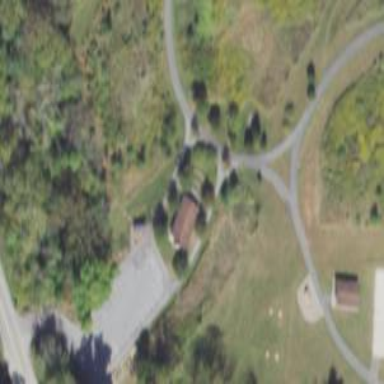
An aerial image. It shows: Disc golf course for leisure activity.